Question: On android devices with (devicePixelRatio of 1.5) the borders of html elements have wrong border width.
The two boxes here: <URL>, appear correctly on the desktop
but on the android - both in chrome and the stack browser - they look like this:

now i understand why they look like this, but i cannot find any CSS solution - only js.
the js solution would be to change the width and height of the elements to be odd as well as the top/left properties.
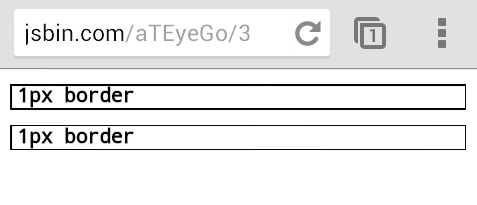
Answer: There is no standard solution, too bad. You can make the next tricks to avoid an inconsistent displaying of borders with 1px width.
- 'border-color: rgba(169, 0, 52, 0.5)'- make width/height of bordered element odd, and shift element position. Here you need to experiment and use JS, saying like:'''
$('div.elemWithBadBorders').each(function(){
var $el = $(this);
var width = $el.width();
if(width % 2 == 0){
$el.css('width', (width+1)+'px');
}
});
'''
- Disable borders if showed on Retina displays or other hires screens. You need to use media query in css like this:'''
@media (-webkit-min-device-pixel-ratio: 1.5) {
div.elemWithBadBorders {
border: none;
}
}
'''
where '1.5' is pixel density. On Retina displays it appears as '2'